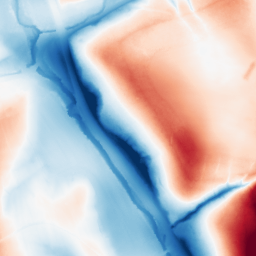
Category: classical
Decomposition family: gaussian_anisotropic
Decomposition parameters: sigma_x: 50
sigma_y: 5
Upsampling method: cubic_catmull_rom
Upsampling parameters: scale: 4
Upsampling scale: 4